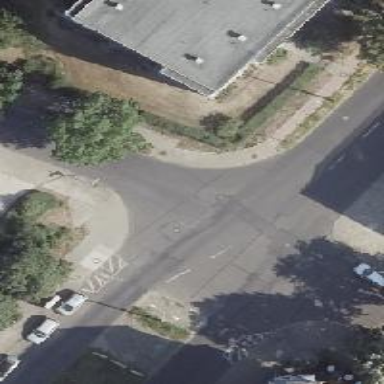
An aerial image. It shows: Unmarked road crossing.